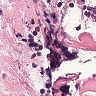
Metastatic tissue present: no